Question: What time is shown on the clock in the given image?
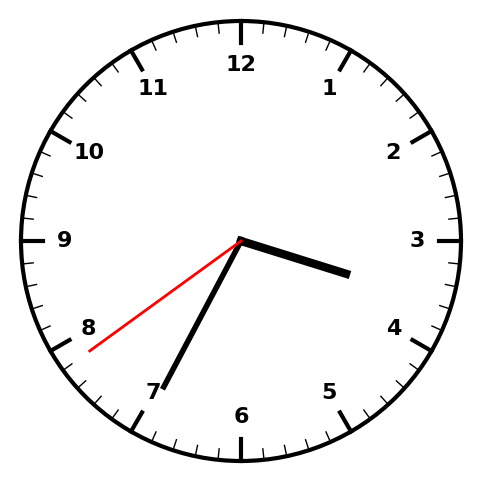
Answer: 03:34:39